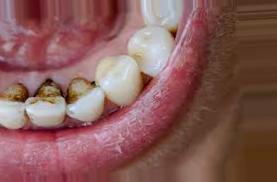
Condition: Tooth Discoloration